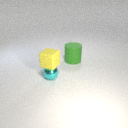
small cyan metal sphere in front of large green rubber cylinder